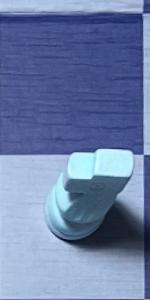
Label: Knight_White